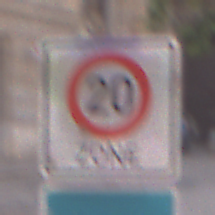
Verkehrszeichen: BeginnZone20
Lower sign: Sackgasse
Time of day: MorningAfternoon
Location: Outdoor (Urban)
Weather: PartlyCloudy
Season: NotSpecified
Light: Natural